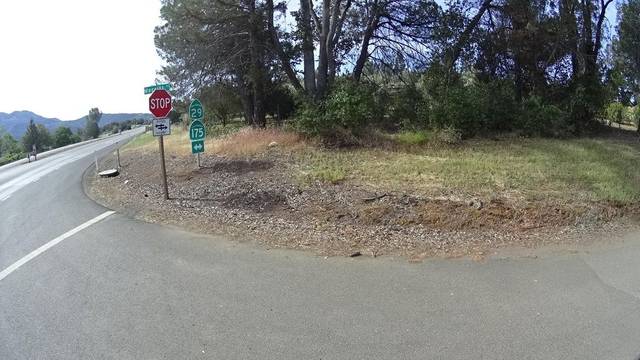
Region: United States
Coordinates: 38.982, -122.854